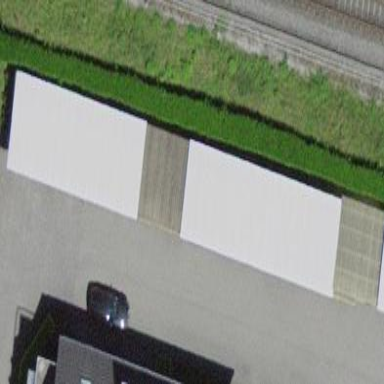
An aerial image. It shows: Garage.